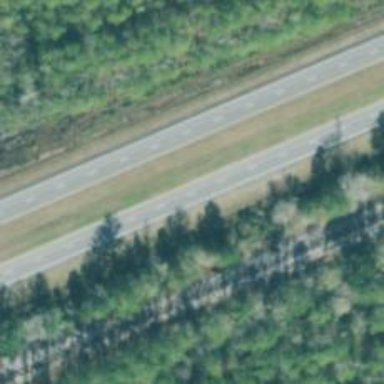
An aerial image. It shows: Expressway with asphalt surface categorized as trunk highway.